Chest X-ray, PA view. Patient: 54 years old, sex M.
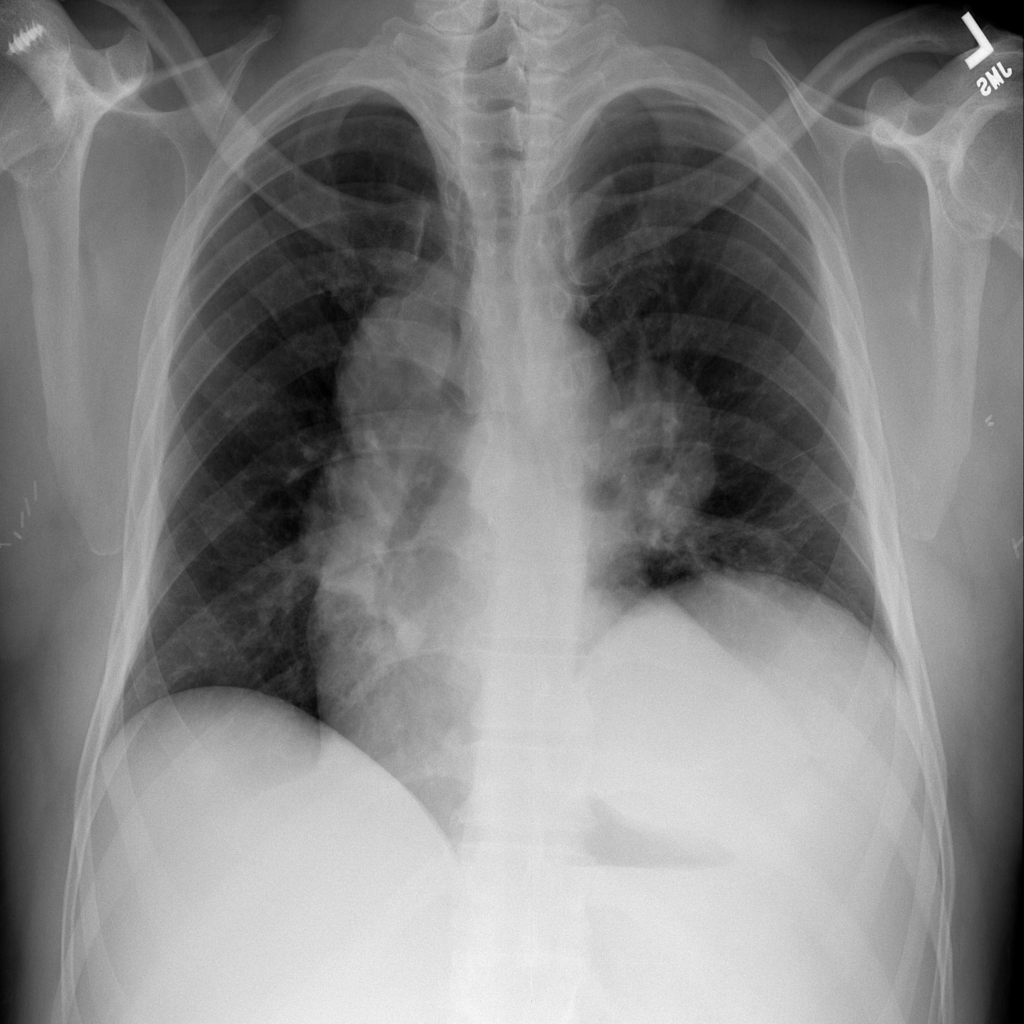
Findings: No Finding